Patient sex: M
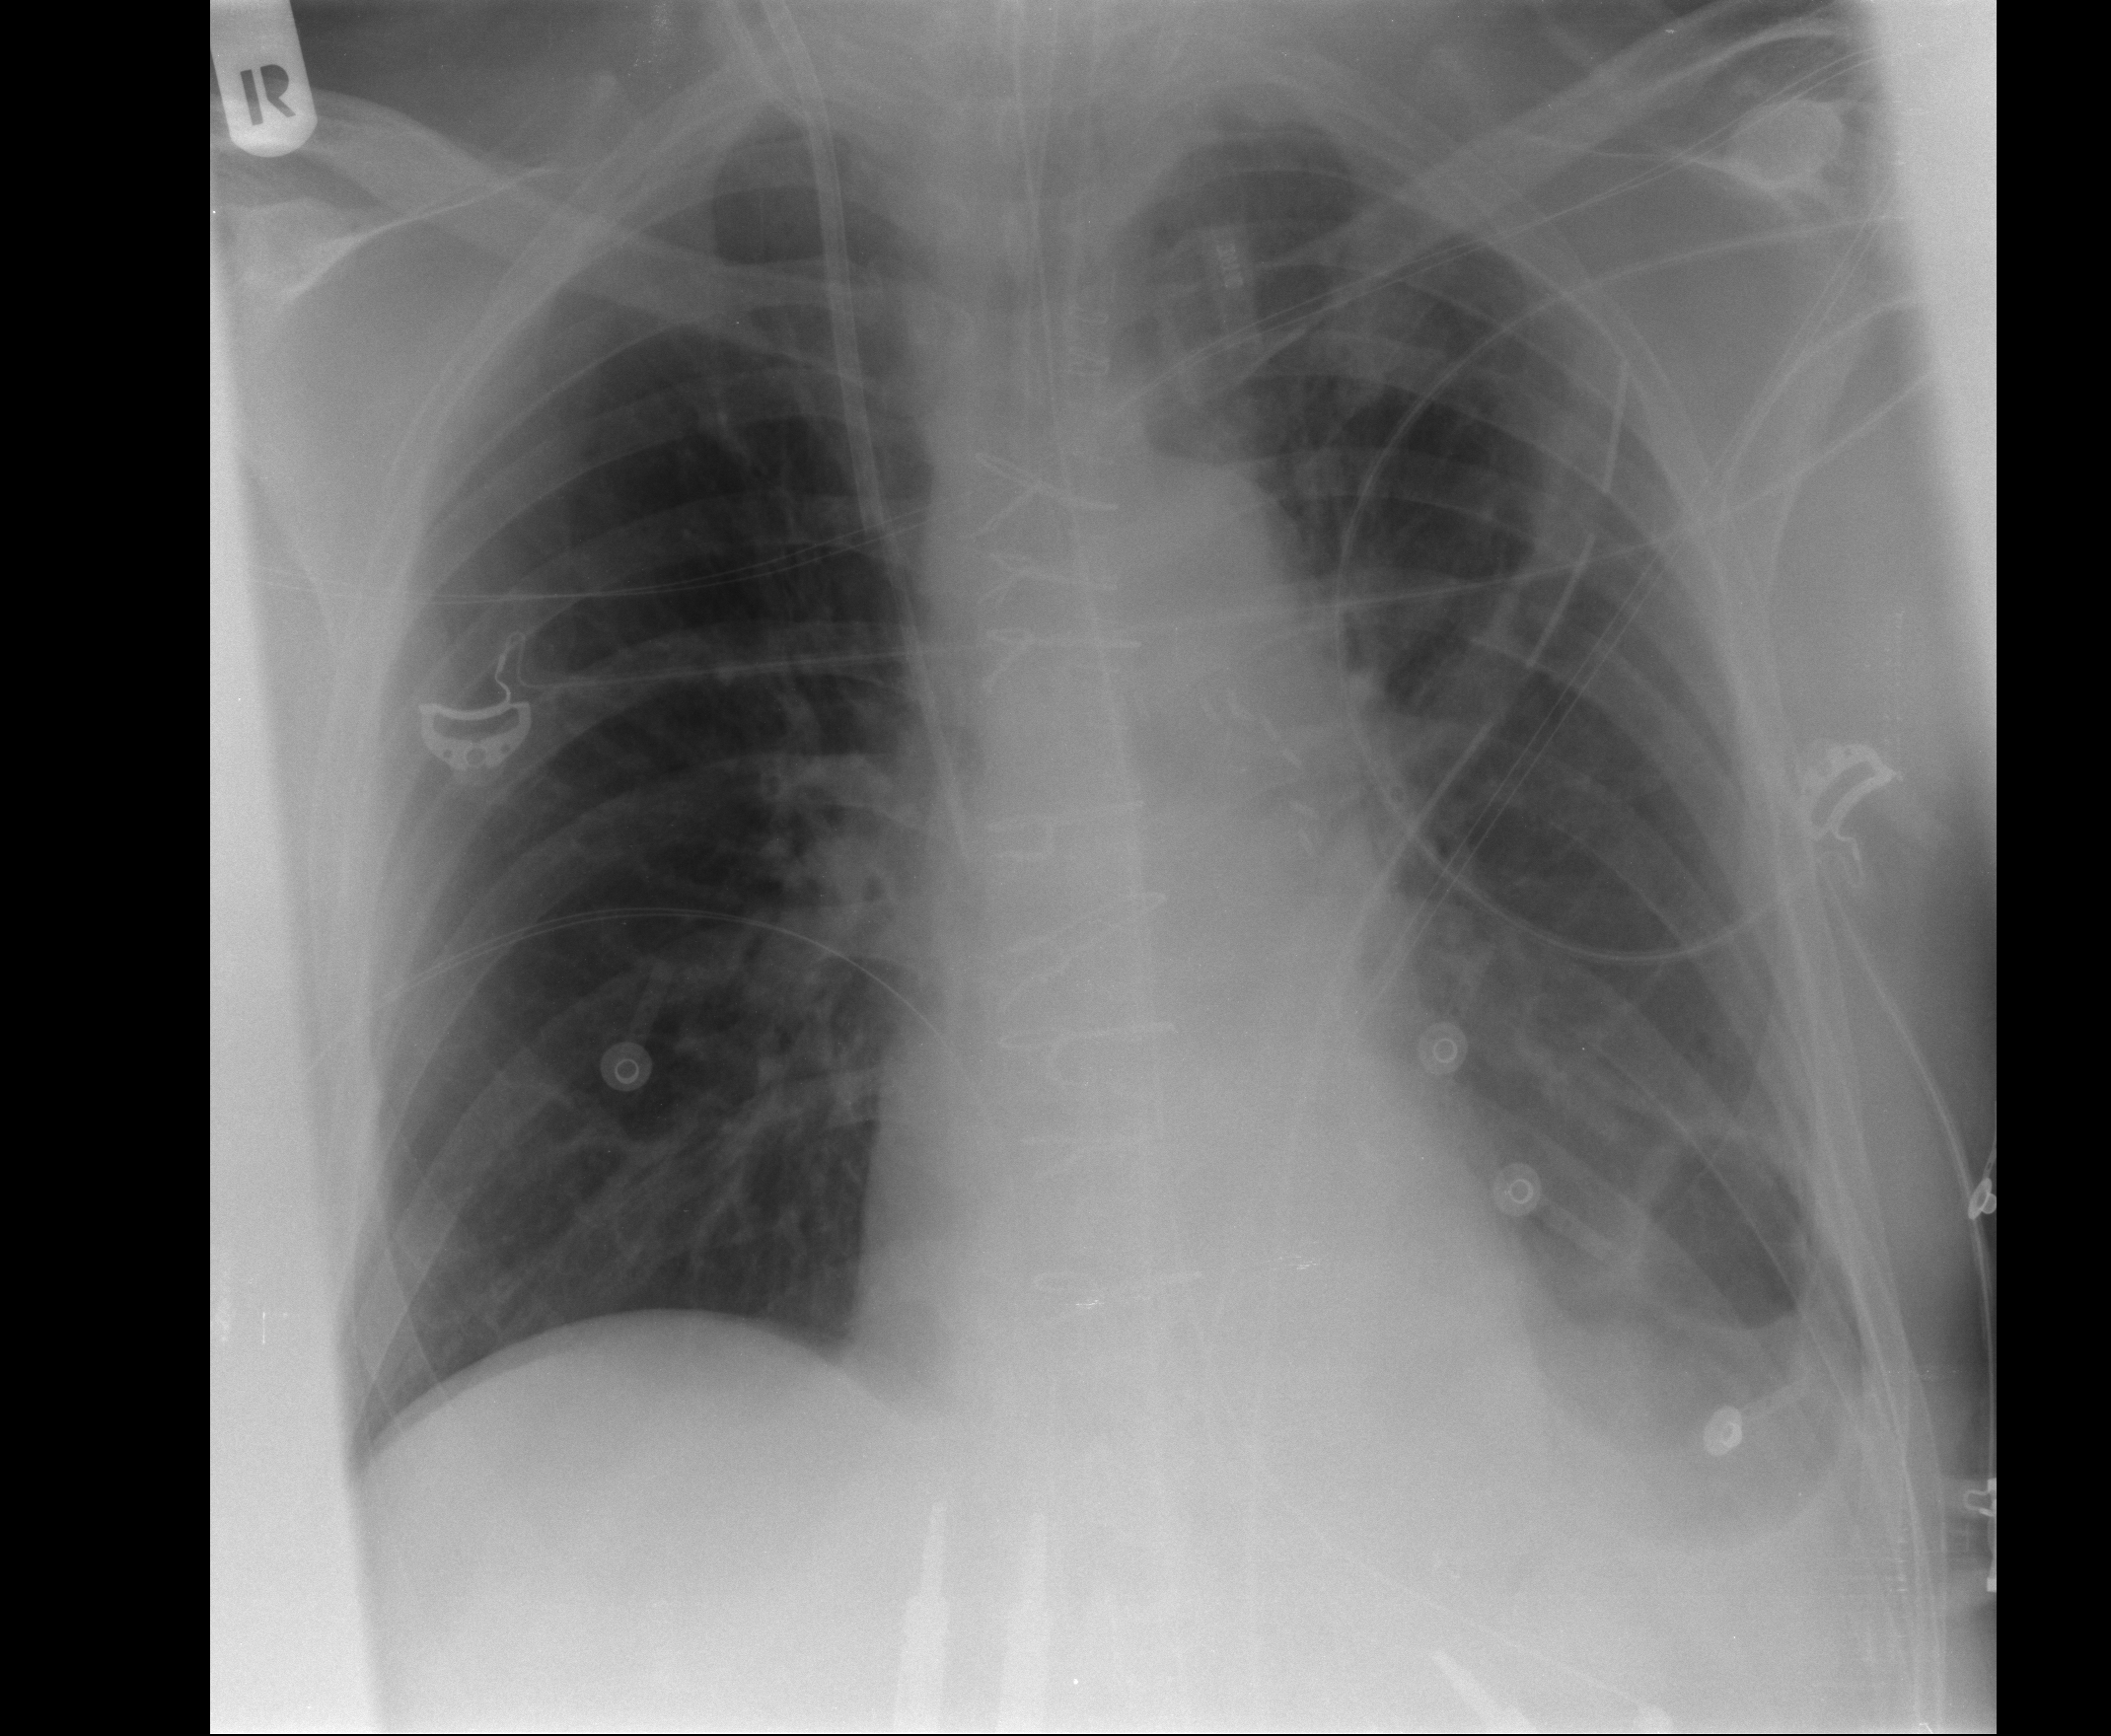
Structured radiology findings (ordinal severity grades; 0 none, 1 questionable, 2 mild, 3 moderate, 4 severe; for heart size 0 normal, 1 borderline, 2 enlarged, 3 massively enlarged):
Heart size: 0
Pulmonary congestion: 2
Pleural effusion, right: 0
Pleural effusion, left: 2
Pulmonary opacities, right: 0
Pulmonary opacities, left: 0
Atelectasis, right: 0
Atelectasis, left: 2